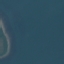
Label: SeaLake